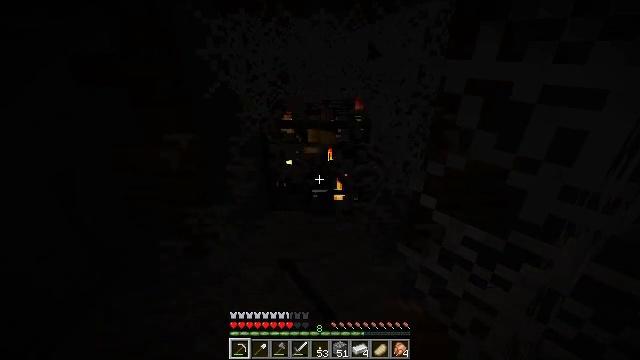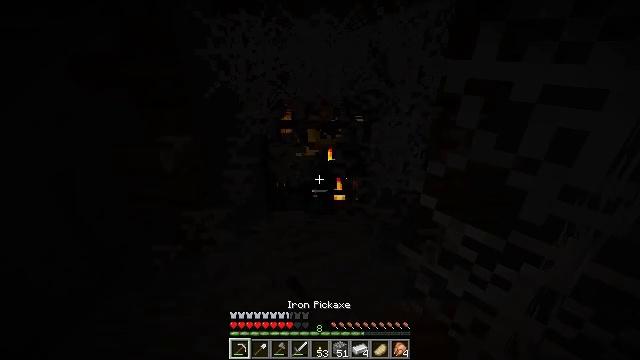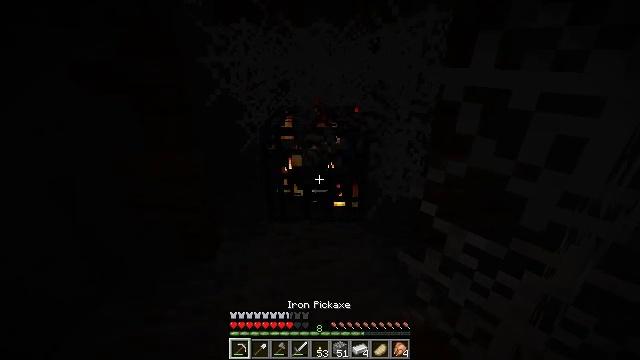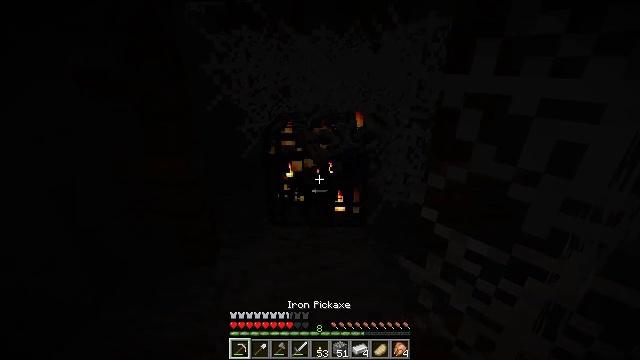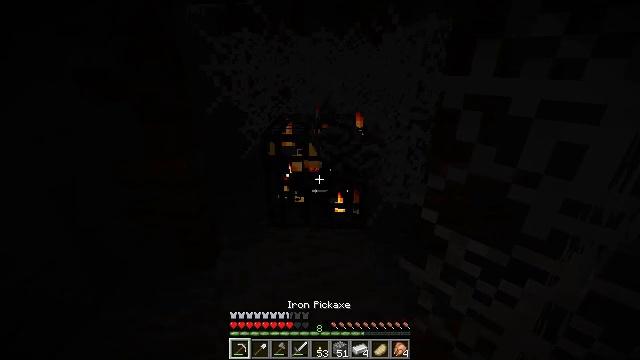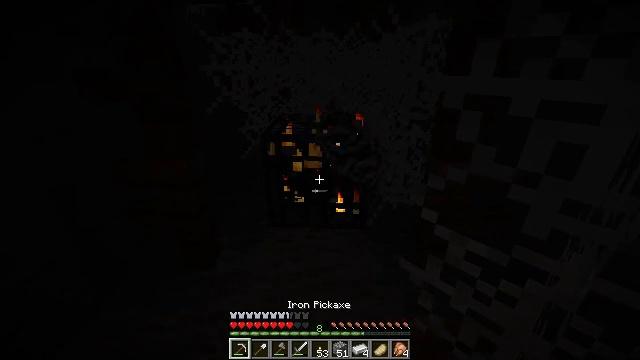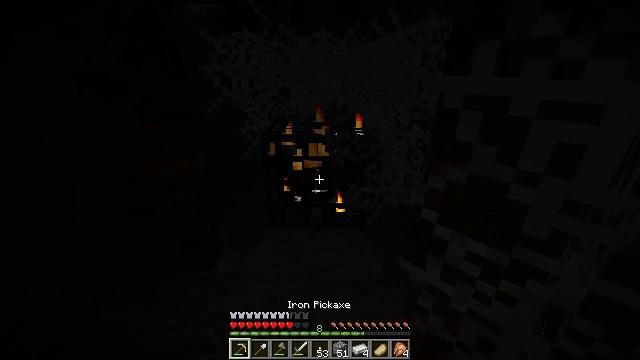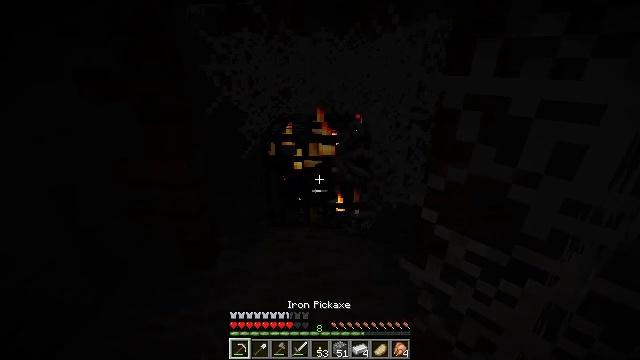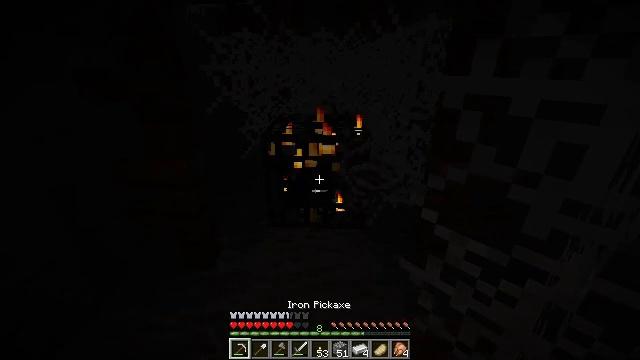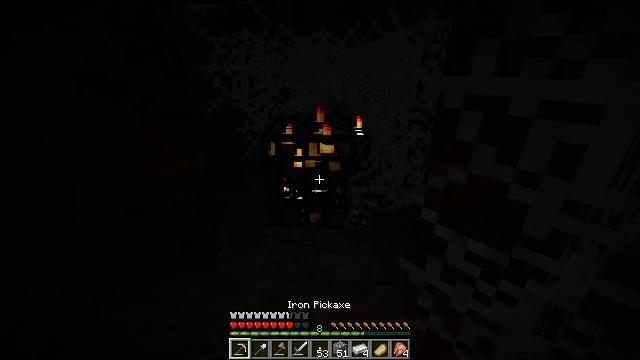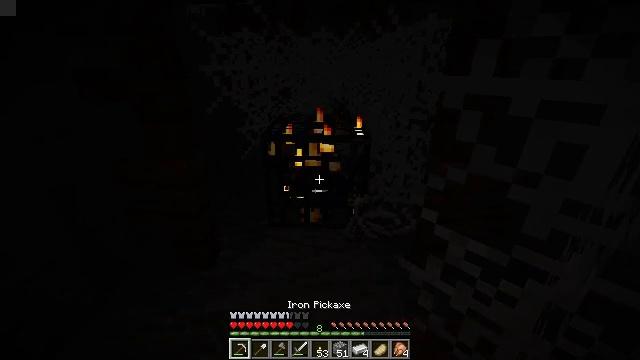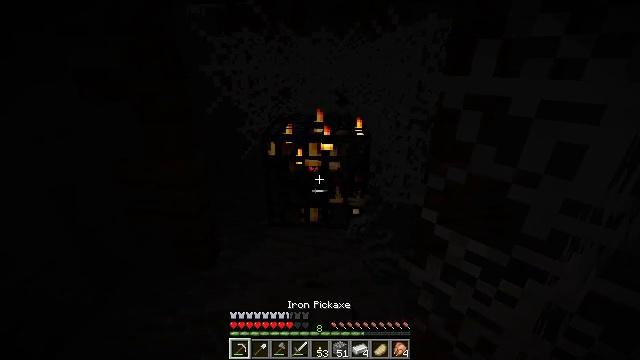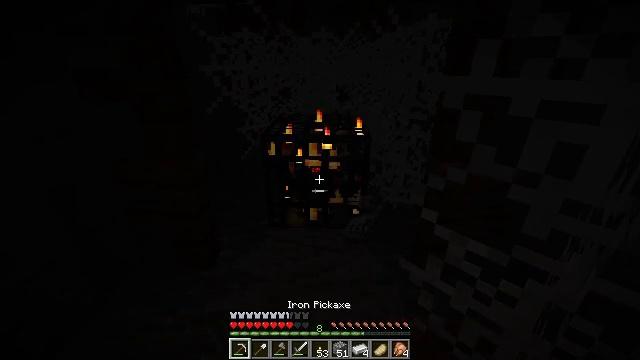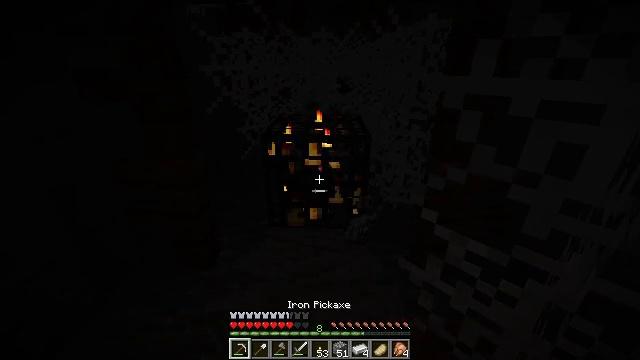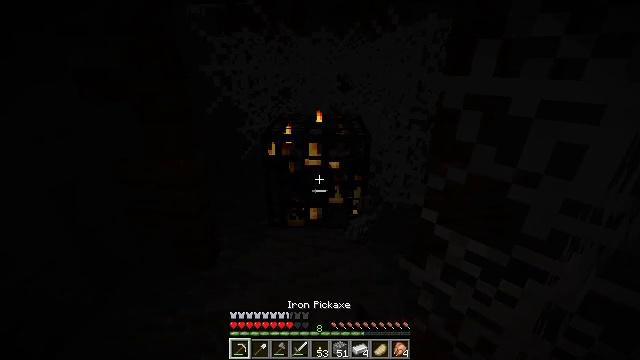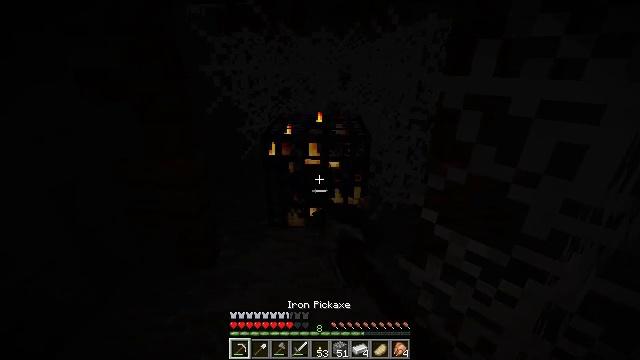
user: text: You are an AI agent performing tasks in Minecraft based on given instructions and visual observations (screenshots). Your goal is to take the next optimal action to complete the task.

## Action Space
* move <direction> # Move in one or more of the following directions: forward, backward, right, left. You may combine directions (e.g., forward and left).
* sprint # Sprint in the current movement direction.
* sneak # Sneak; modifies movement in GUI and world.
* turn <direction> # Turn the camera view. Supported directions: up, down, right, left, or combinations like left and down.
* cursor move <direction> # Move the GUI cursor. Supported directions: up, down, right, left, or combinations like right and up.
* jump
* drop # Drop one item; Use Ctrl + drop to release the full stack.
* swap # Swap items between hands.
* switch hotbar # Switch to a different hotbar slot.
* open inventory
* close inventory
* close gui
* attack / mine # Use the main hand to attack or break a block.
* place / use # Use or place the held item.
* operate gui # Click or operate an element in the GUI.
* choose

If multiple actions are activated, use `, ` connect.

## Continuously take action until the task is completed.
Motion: motion action
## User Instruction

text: Stop mobs spawning by breaking the spawner.
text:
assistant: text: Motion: attack / mine, switch to hotbar 1
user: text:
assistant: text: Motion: turn up, attack / mine, switch to hotbar 1
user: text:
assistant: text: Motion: turn up, attack / mine
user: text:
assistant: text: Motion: attack / mine
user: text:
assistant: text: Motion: attack / mine
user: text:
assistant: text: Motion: attack / mine
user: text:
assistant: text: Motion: attack / mine
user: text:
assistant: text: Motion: attack / mine
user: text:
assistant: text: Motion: attack / mine
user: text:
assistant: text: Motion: attack / mine
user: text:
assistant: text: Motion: attack / mine
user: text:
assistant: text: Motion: attack / mine
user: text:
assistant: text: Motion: attack / mine
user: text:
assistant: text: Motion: attack / mine
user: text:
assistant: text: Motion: attack / mine
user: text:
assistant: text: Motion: attack / mine
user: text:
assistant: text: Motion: attack / mine
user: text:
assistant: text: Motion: attack / mine
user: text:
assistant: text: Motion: attack / mine
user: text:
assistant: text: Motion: attack / mine
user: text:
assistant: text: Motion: attack / mine
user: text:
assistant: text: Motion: attack / mine
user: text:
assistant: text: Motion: attack / mine
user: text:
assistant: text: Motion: attack / mine
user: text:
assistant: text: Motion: attack / mine
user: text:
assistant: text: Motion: attack / mine
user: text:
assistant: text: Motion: attack / mine
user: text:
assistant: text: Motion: attack / mine
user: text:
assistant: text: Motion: attack / mine
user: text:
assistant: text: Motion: attack / mine